This continuous-wavelet-transform scalogram was computed from a bearing vibration snapshot. Classify the bearing condition as one of: normal, inner_race, outer_race, ball.
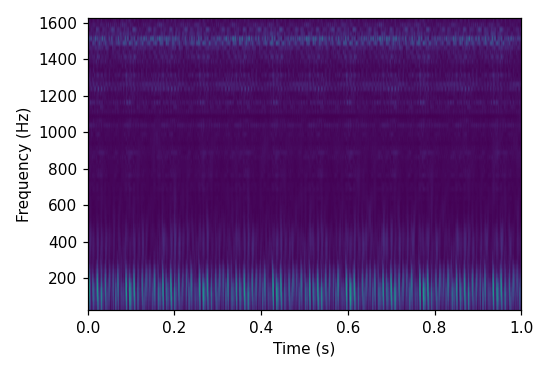
Answer: outer_race